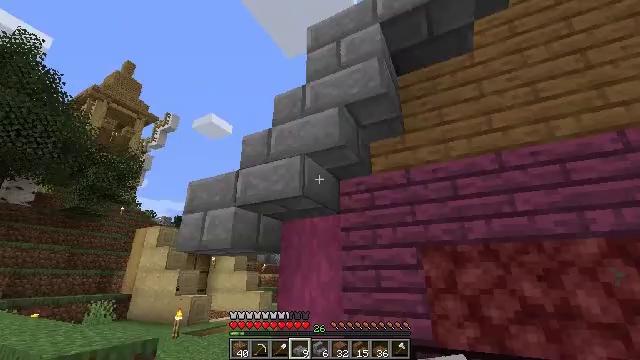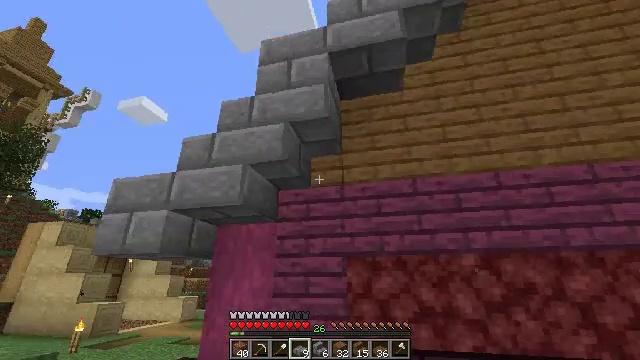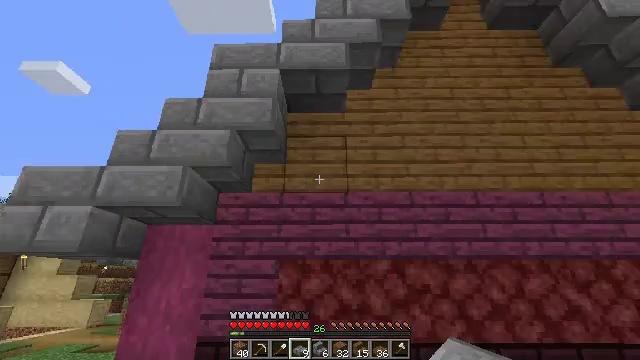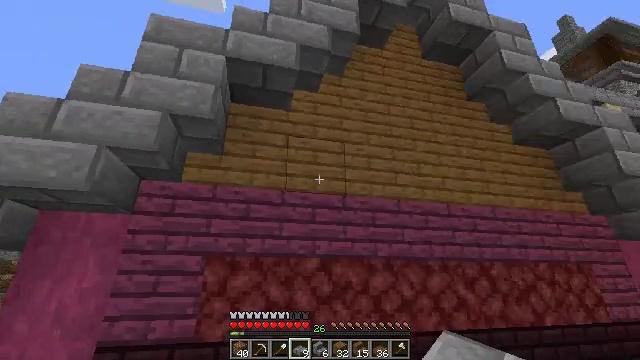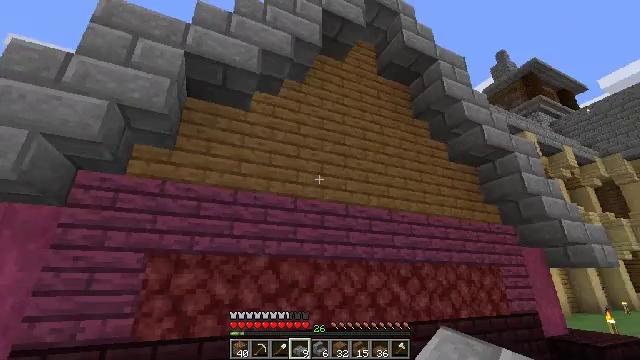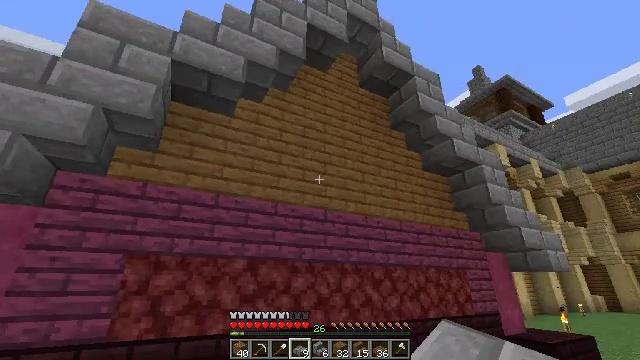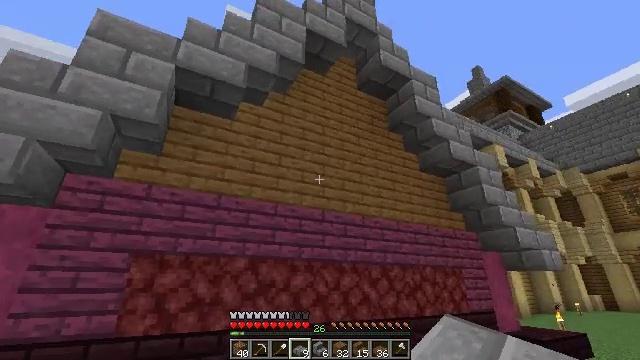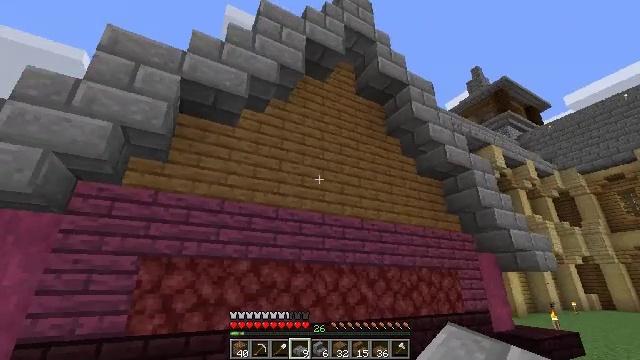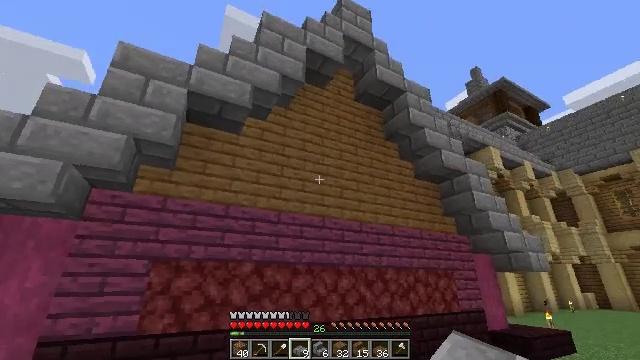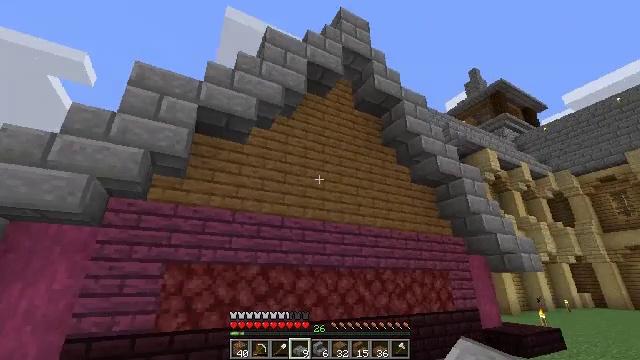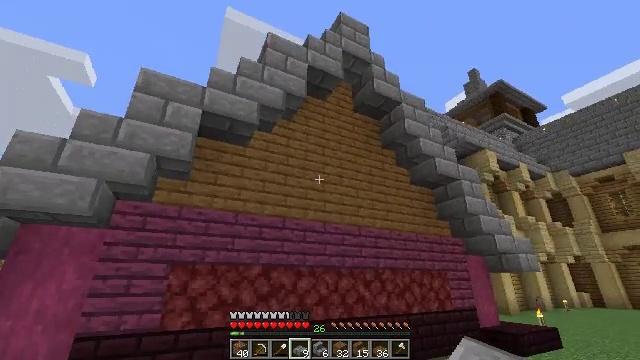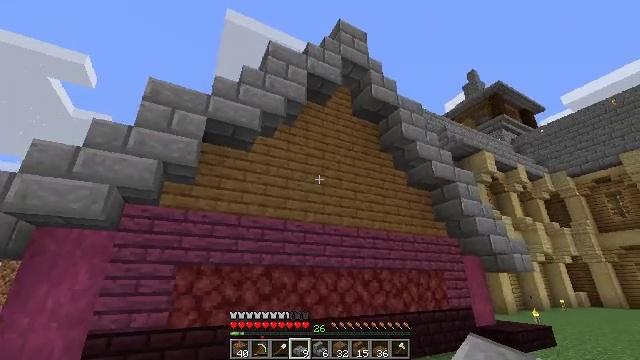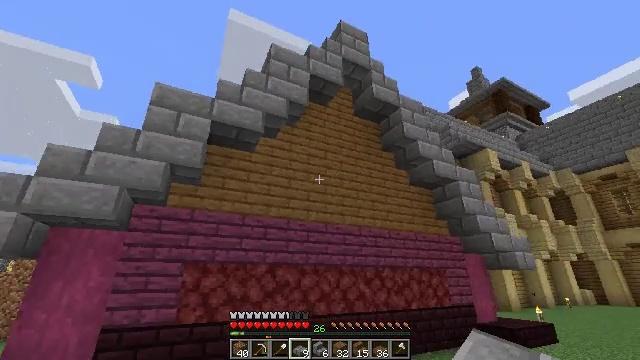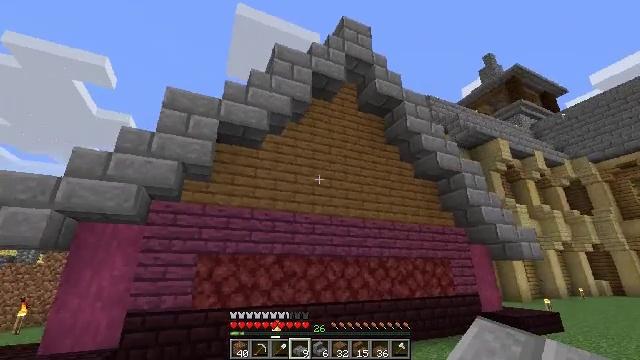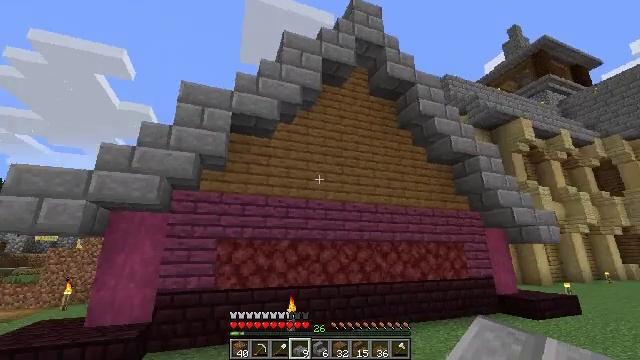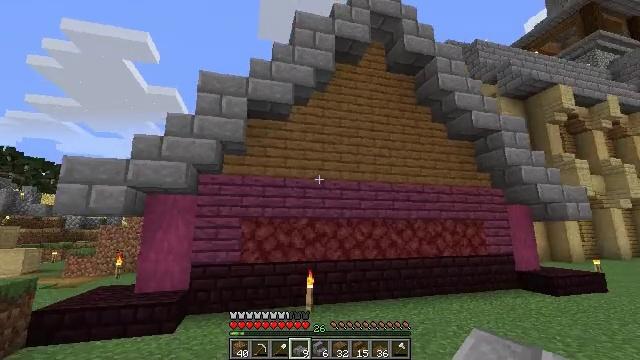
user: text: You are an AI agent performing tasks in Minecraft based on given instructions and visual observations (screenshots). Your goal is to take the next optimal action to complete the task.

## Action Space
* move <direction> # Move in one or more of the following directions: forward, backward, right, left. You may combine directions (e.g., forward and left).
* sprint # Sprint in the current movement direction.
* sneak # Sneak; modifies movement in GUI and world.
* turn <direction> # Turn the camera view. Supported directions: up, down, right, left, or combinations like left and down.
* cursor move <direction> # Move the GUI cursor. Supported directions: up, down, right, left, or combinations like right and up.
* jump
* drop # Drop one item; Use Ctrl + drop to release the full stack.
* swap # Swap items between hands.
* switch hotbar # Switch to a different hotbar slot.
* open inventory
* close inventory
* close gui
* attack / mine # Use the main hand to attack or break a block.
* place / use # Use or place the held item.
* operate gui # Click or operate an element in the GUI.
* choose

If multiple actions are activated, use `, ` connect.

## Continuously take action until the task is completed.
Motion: motion action
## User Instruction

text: Break the crimson planks structure.
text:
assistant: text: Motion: move back, turn right
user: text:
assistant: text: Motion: move back, turn right
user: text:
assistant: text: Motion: move back, turn right
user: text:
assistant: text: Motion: move back, turn right
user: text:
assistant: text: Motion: move back, turn right
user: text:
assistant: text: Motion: move back
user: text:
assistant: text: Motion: move back
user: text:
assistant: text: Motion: move back
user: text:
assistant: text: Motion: move back
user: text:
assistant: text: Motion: move back
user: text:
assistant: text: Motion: move back and move right
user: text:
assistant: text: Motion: move back and move right
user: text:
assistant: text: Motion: move back and move right, turn left and down
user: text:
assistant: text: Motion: move back and move right, turn left and down
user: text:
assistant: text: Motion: move back and move right, turn left and down
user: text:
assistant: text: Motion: move back and move right, turn left and down
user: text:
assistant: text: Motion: move back and move right
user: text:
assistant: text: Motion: move back and move right
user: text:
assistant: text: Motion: move back and move right
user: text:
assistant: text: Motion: move back and move right
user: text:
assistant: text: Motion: move back and move right
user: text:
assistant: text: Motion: move back and move right
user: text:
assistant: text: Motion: move back and move right
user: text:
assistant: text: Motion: move back and move right
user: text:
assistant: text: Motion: move back
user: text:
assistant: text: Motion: move back
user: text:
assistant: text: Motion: move back
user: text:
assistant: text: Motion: move back
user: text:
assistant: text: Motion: move back
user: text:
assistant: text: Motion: move back